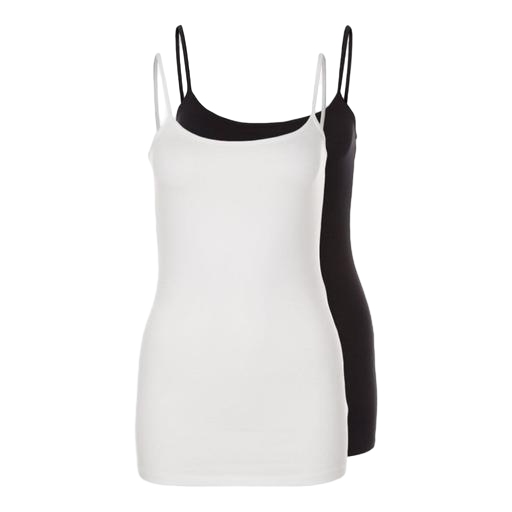
longline cami, longline singlet, longline vest, white background